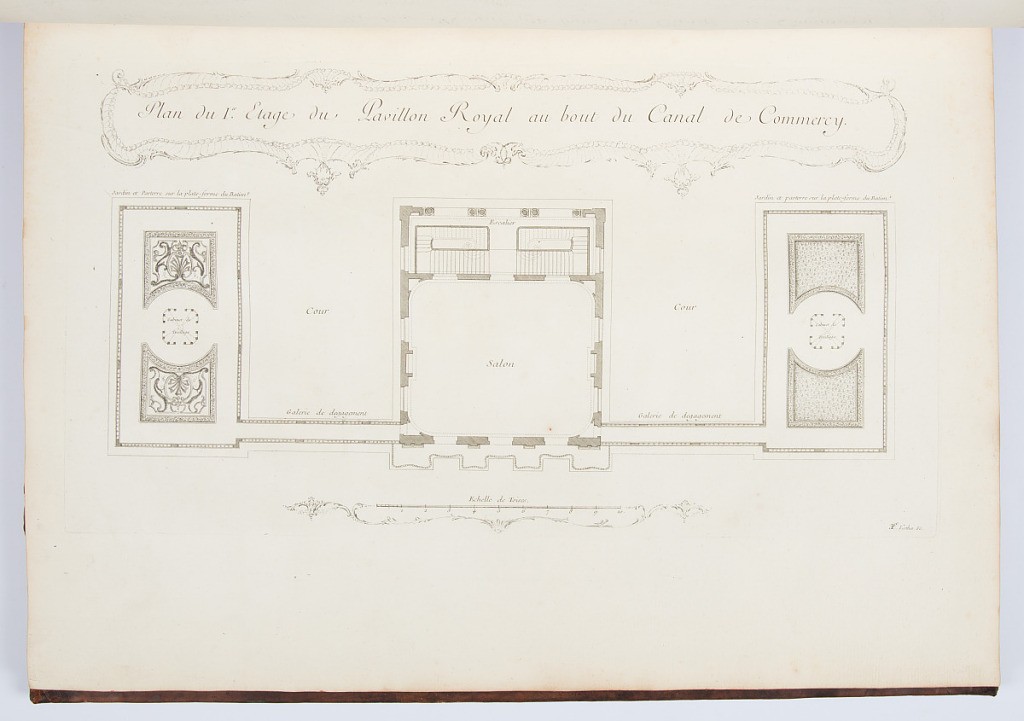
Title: Suite des plans elevations et coupes des chateaux que le roy de Pologne occupe en Loraine
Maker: Emmanuel Héré de Corny, French, 1705–1763
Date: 1753
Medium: Engraving
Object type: Bound print
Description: Plan du 1. Etage du Pavillon